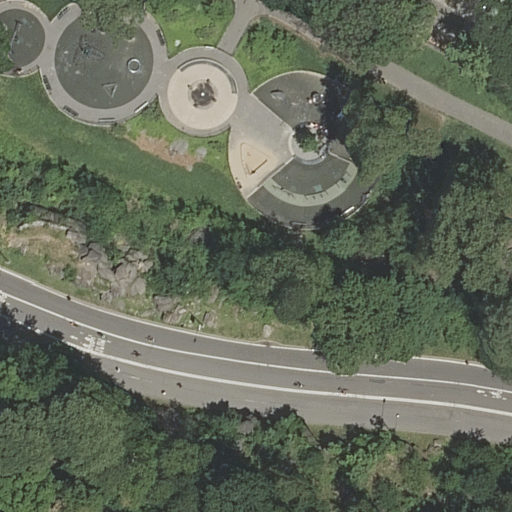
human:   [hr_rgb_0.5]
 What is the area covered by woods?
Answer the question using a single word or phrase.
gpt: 287m2

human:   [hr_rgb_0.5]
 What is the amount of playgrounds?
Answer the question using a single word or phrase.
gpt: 1

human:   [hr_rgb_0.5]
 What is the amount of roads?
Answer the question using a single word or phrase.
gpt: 4

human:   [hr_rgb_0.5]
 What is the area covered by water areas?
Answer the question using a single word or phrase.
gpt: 0m2

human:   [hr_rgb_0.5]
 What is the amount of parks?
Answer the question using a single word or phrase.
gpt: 1

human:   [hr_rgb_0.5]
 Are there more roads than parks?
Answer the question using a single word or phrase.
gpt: yes

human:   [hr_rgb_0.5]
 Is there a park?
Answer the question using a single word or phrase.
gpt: yes

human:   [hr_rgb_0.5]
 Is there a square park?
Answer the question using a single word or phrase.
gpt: no

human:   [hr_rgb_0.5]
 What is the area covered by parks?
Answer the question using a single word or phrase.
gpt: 3615m2

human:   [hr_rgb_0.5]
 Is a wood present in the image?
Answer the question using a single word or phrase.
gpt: yes

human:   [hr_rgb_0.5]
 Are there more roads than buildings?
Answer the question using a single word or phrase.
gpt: yes

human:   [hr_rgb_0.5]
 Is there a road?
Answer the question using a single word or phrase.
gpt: yes

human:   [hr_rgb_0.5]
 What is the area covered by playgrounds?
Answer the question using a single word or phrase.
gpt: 54m2

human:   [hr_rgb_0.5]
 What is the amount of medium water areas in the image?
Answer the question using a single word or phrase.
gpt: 0

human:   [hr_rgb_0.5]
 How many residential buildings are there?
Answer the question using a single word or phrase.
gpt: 0

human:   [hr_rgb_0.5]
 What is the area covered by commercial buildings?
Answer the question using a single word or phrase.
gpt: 0m2

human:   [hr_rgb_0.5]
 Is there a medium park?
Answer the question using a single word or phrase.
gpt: no

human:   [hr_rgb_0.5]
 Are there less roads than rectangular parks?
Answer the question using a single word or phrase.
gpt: no

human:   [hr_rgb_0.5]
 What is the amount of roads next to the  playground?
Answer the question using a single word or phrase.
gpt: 4

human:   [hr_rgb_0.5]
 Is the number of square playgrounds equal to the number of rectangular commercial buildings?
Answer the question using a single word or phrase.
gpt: yes

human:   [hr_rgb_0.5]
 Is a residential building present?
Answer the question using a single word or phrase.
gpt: no

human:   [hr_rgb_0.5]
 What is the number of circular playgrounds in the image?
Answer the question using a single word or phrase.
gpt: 0

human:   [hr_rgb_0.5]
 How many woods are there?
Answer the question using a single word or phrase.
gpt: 1

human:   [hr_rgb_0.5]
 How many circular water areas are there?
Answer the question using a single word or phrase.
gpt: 0

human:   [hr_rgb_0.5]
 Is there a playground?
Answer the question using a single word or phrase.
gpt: yes

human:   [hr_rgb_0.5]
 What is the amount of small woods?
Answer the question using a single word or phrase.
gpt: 0

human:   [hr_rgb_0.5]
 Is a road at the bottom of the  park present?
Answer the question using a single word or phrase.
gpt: yes

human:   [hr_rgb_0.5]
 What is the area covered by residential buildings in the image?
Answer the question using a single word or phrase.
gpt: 0m2

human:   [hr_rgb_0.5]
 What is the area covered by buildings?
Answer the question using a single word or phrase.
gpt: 0m2

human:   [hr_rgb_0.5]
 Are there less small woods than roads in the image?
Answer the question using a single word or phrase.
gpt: yes

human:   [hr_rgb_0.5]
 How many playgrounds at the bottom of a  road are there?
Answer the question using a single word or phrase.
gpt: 0

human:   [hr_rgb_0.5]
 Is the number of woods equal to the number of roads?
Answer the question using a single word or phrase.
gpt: no

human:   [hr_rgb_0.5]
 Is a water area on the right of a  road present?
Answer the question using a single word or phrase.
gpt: no

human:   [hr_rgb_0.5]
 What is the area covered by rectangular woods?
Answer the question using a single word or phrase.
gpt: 0m2

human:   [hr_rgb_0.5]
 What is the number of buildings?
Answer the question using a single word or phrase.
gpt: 0

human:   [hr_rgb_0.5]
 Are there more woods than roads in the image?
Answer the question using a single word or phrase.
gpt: no

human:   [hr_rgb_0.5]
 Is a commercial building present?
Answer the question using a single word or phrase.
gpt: no

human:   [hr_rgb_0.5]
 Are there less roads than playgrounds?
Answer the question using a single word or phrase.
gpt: no

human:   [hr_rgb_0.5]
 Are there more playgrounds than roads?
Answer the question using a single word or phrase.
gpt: no

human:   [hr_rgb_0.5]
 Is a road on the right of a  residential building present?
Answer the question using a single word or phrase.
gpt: no

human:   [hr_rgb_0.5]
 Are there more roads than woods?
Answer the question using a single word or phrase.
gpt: yes

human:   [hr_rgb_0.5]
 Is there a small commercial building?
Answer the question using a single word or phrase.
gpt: no

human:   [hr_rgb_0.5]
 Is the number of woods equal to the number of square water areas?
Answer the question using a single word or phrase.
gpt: no

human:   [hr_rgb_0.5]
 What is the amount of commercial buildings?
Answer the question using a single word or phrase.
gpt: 0

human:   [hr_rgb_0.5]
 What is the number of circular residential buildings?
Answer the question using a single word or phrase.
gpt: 0

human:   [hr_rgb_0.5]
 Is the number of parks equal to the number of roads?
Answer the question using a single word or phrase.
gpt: no

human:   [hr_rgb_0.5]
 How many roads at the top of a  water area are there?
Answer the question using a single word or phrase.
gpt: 0

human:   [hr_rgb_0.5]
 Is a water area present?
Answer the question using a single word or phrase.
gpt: no

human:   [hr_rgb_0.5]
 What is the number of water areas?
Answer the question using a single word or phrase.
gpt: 0

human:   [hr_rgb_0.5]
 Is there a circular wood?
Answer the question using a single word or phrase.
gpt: no

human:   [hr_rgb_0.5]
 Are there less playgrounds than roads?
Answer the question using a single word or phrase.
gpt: yes

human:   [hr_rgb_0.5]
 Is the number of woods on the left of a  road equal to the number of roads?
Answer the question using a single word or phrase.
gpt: no

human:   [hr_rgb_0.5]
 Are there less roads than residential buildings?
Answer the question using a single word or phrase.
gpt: no

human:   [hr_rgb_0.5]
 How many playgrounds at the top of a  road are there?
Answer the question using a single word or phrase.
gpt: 1

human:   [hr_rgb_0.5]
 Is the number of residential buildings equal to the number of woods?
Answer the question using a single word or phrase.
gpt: no

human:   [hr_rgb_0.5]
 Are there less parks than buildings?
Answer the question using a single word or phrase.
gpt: no

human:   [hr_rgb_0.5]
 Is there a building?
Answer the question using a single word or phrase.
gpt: no

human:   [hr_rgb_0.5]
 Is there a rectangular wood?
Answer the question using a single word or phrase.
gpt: no

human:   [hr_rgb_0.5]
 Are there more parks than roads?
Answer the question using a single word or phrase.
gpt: no

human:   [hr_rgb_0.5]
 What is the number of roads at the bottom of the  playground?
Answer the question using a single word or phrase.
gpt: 4

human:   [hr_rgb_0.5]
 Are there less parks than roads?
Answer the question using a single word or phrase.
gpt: yes

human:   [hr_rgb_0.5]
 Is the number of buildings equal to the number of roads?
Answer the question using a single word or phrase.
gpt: no

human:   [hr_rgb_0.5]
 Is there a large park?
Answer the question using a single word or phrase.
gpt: yes

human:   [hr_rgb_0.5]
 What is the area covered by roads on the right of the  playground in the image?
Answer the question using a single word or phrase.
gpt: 0m2